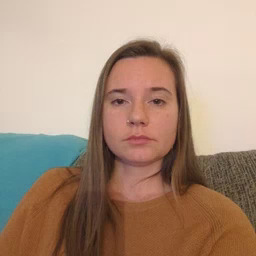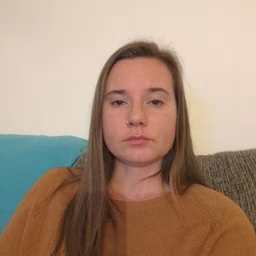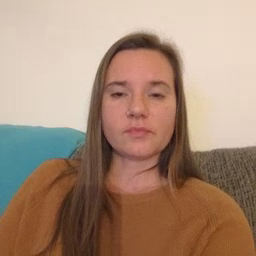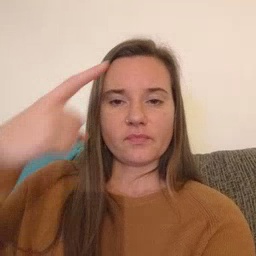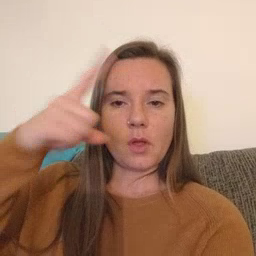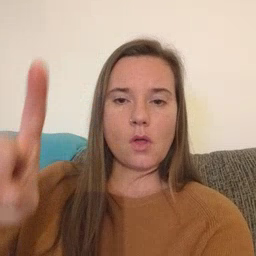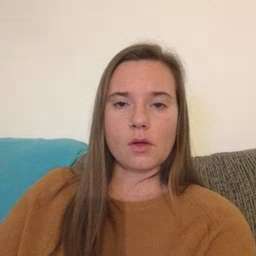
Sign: for